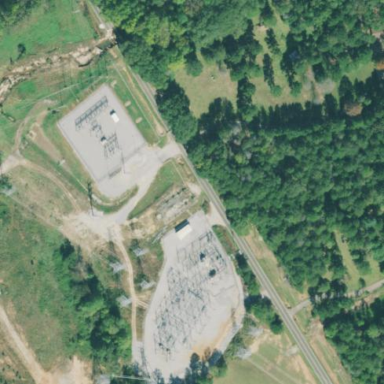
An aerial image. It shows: Distribution substation surrounded by fence.